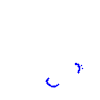
Particle: proton